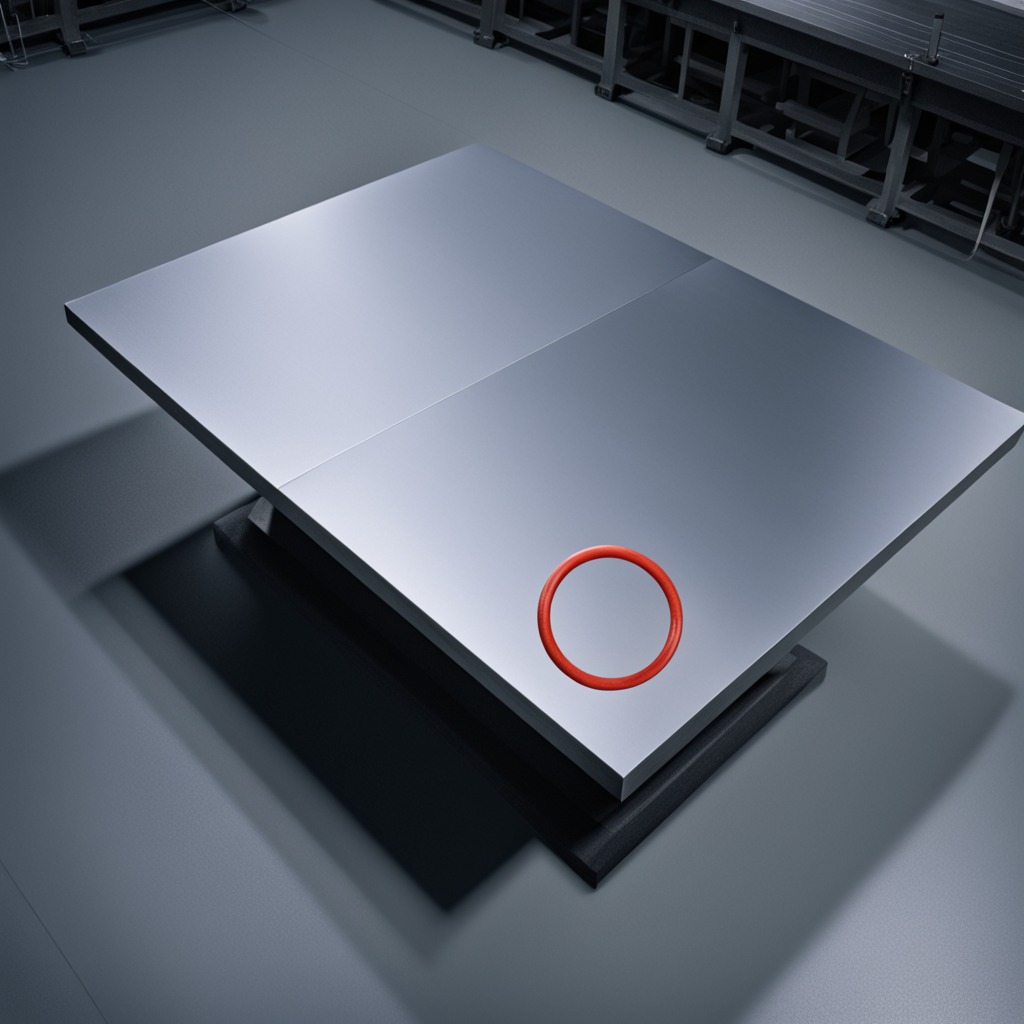
A rubber O-ring lying on the tabletop.